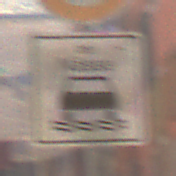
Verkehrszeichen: BeiNaesse
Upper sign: Geschwindigkeit50
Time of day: Midday
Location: Outdoor (Urban)
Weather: Clear
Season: NotSpecified
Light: Natural